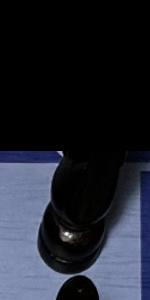
Label: Knight_Black